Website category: phone
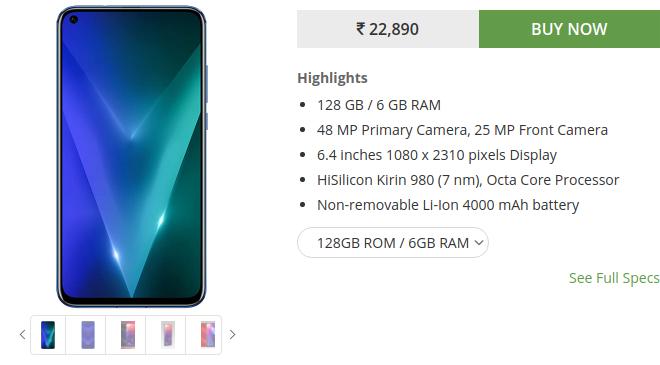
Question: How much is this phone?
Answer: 22,890

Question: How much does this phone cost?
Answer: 22,890

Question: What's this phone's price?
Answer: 22,890

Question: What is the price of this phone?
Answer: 22,890

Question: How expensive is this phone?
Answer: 22,890

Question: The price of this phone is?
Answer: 22,890

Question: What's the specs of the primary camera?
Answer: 48 MP Primary Camera

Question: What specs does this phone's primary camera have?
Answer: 48 MP Primary Camera

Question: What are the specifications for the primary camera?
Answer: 48 MP Primary Camera

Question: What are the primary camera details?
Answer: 48 MP Primary Camera

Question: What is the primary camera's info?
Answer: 48 MP Primary Camera

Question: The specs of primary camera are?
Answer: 48 MP Primary Camera

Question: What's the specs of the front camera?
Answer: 25 MP Front Camera

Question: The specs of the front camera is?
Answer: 25 MP Front Camera

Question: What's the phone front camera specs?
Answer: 25 MP Front Camera

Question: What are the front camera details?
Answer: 25 MP Front Camera

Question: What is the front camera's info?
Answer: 25 MP Front Camera

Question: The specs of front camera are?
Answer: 25 MP Front Camera

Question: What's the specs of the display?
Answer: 6.4 inches 1080 x 2310 pixels Display

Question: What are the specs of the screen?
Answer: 6.4 inches 1080 x 2310 pixels Display

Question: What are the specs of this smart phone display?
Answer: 6.4 inches 1080 x 2310 pixels Display

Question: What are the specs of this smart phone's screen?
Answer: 6.4 inches 1080 x 2310 pixels Display

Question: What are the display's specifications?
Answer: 6.4 inches 1080 x 2310 pixels Display

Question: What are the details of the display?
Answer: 6.4 inches 1080 x 2310 pixels Display

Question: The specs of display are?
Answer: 6.4 inches 1080 x 2310 pixels Display

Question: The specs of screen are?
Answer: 6.4 inches 1080 x 2310 pixels Display

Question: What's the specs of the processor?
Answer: HiSilicon Kirin 980 (7 nm), Octa Core Processor

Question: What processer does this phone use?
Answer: HiSilicon Kirin 980 (7 nm), Octa Core Processor

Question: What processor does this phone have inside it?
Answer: HiSilicon Kirin 980 (7 nm), Octa Core Processor

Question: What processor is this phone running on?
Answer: HiSilicon Kirin 980 (7 nm), Octa Core Processor

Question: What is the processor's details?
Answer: HiSilicon Kirin 980 (7 nm), Octa Core Processor

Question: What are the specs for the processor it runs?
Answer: HiSilicon Kirin 980 (7 nm), Octa Core Processor

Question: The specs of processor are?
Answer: HiSilicon Kirin 980 (7 nm), Octa Core Processor

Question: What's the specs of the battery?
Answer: Non-removable Li-Ion 4000 mAh battery

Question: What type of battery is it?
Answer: Non-removable Li-Ion 4000 mAh battery

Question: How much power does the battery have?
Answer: Non-removable Li-Ion 4000 mAh battery

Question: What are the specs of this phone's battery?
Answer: Non-removable Li-Ion 4000 mAh battery

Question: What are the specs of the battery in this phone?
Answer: Non-removable Li-Ion 4000 mAh battery

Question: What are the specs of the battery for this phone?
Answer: Non-removable Li-Ion 4000 mAh battery

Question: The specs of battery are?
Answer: Non-removable Li-Ion 4000 mAh battery